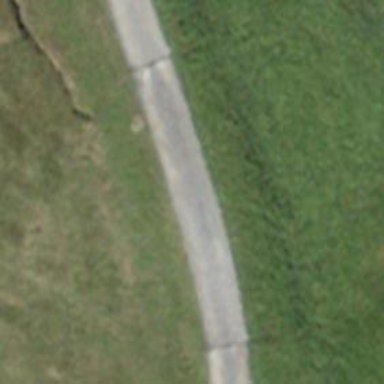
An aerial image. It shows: Track with grade 2 gravel surface.